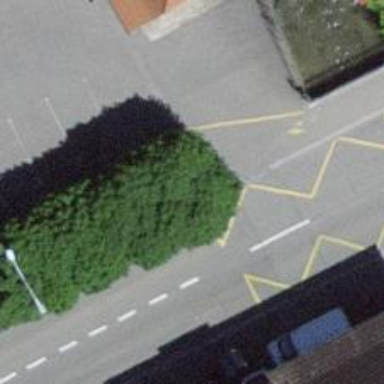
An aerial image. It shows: Bus stop with platform for public transport.